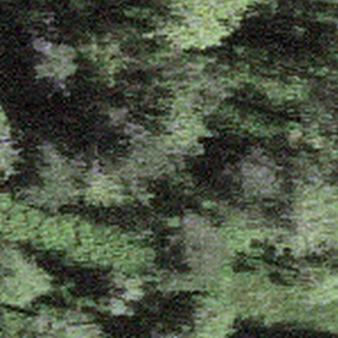
Label: other